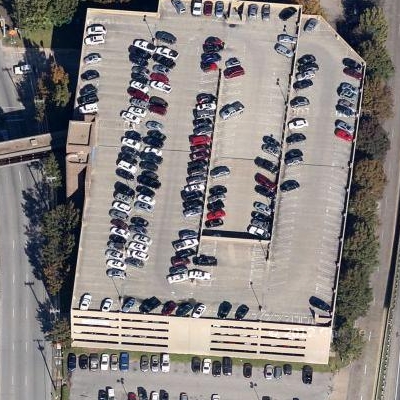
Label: Parking